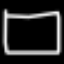
Label: square